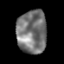
Tissue: lung
Cell type: Others
Senescence score: 0.2335
Nuclear area (px): 1266
Mean DAPI intensity: 119.467